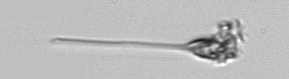
Label: Asterionellopsis_glacialis